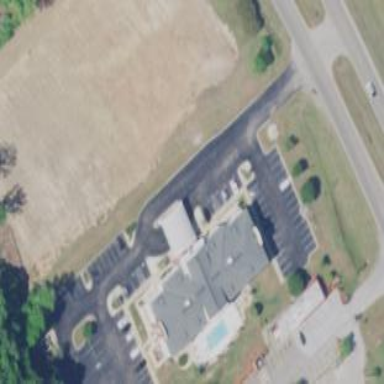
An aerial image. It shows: Hotel building.